Question: D3: problems between nodes and links
I created the following <URL> to get an idea of what i'm trying to achieve:

I want nodes to over(?) links...
Please help me. I'm sorry for my English :)
Script looks like this:
'''
function myGraph(el) {
this.addNode = function (id) {
nodes.push({ "id": id });
update();
}
this.removeNode = function (id) {
var i = 0;
var n = findNode(id);
while (i < links.length) {
if ((links[i]['source'] == n) || (links[i]['target'] == n)) links.splice(i, 1);
else i++;
}
nodes.splice(findNodeIndex(id), 1);
update();
}
this.addLink = function (source, target) {
links.push({ "source": findNode(source), "target": findNode(target) });
update();
}
var findNode = function (id) {
for (var i in nodes) { if (nodes[i]["id"] === id) return nodes[i] };
}
var findNodeIndex = function (id) {
for (var i in nodes) { if (nodes[i]["id"] === id) return i };
}
// set up the D3 svg in the specified element
var w = window.jQuery(el).innerWidth(),
h = window.jQuery(el).innerHeight();
var svg = this.svg = d3.select(el).append("svg:svg")
.attr("width", w)
.attr("height", h);
var force = d3.layout.force()
.gravity(.05)
.distance(100)
.charge(-120)
.size([w, h]);
var nodes = force.nodes(),
links = force.links();
var update = function () {
var link = svg.selectAll(".link")
.data(links, function (d) { return d.source.id + "-" + d.target.id; })
link.enter().append("line")
.attr("class", "link")
link.exit().remove();
var node = svg.selectAll(".node")
.data(nodes, function (d) { return d.id; })
node.enter().append("g")
.attr("class", "node")
.call(force.drag);
node.append("circle")
.attr("r", function (d) { return 30; })
.style("fill", "#EFEFEF")
node.append("text")
.attr("text-anchor", "right")
.text(function (d) { return d.id; });
force.on("tick", function () {
link.attr("x1", function (d) { return d.source.x; })
.attr("y1", function (d) { return d.source.y; })
.attr("x2", function (d) { return d.target.x; })
.attr("y2", function (d) { return d.target.y; });
node.attr("transform", function (d) { return "translate(" + d.x + "," + d.y + ")"; });
});
// Restart the force layout.
force.start();
}
// Make it all go
update();
}
graph = new myGraph("#graph");
// You can do this from the console as much as you like...
graph.addNode("Cause");
graph.addNode("Effect");
graph.addLink("Cause", "Effect");
graph.addNode("A");
graph.addNode("B");
graph.addLink("A", "B");
'''
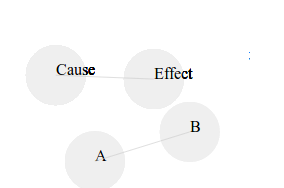
Answer: There's no 'z-index' property in SVG; the elements are rendered in the order in which they are specified. This means for you that all the link elements need to be before the node elements in the generated DOM.
The easiest way to achieve this is to have separate 'g' elements for links and nodes, with the former first.
'''
svg.append("g").attr("class", "links");
svg.append("g").attr("class", "nodes");
'''
Then you can append links like this
'''
var link = svg.select(".links").selectAll(".link")
.data(links, function (d) { return d.source.id + "-" + d.target.id; })
// etc
'''
and nodes likewise. Complete demo <URL>.